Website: home-depot
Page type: customer-info-address
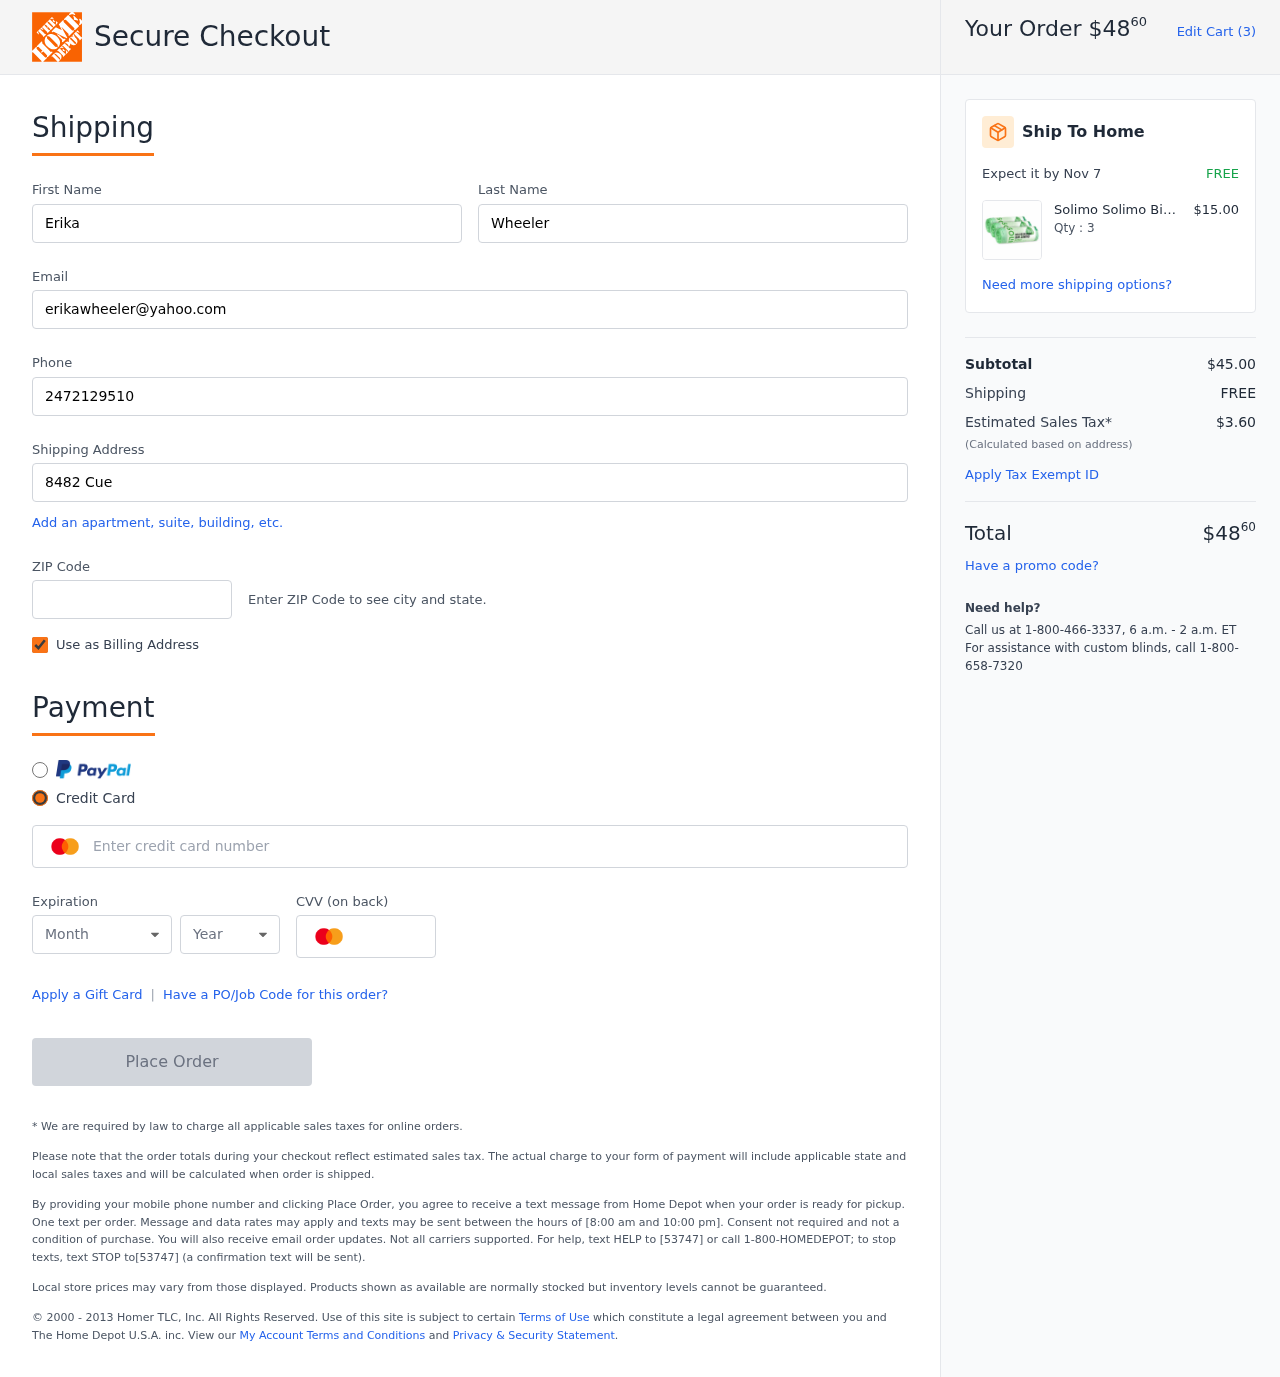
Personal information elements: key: PII_CARD_CVV
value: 885
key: PII_CARD_EXPIRY_MONTH
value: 02
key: PII_CARD_EXPIRY_YEAR
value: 27
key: PII_CARD_NUMBER
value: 2666 7857 3683 2061
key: PII_EMAIL
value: erikawheeler@yahoo.com
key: PII_FIRSTNAME
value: Erika
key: PII_LASTNAME
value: Wheeler
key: PII_PHONE
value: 2472129510
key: PII_POSTCODE
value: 77631
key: PII_STREET
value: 8482 Cuevas Mountain Apt. 624
Product elements: key: PRODUCT1_BRAND
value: Solimo
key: PRODUCT1_NAME
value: Solimo Bio degradable bin liner 6L, 50 pieces per pack - Pack of 3
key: PRODUCT1_PRICE
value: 15
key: PRODUCT1_QUANTITY
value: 3
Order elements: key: ORDER_TOTAL
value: $4860
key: ORDER_NUM_ITEMS
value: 3
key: ORDER_DELIVERY_DATE
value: Nov 7
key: ORDER_SUBTOTAL
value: $45.00
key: ORDER_SHIPPING_COST
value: FREE
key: ORDER_TAX
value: $3.60